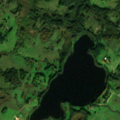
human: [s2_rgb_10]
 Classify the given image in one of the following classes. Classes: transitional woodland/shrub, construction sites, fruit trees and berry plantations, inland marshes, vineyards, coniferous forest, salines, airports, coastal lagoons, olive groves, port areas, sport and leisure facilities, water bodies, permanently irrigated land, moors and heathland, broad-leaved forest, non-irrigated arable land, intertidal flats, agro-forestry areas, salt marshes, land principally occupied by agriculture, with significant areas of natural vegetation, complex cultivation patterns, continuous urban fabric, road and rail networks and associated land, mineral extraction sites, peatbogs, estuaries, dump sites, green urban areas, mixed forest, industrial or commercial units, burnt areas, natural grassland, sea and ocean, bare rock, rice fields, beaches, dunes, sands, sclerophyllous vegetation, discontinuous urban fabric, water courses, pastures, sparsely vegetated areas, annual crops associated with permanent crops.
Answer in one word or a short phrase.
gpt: non-irrigated arable land, pastures, land principally occupied by agriculture, with significant areas of natural vegetation, water bodies